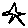
Label: star